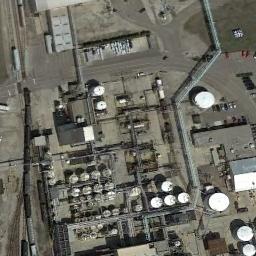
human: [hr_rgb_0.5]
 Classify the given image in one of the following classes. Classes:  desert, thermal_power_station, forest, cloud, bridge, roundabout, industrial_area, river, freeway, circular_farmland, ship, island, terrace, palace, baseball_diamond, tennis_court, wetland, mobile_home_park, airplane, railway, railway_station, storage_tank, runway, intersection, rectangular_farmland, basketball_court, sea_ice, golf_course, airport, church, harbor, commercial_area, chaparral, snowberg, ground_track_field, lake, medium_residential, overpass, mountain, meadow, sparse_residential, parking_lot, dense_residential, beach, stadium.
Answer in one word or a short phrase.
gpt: storage_tank